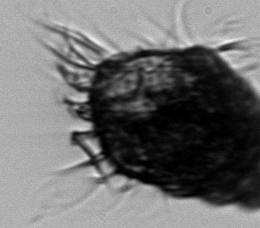
Label: Laboea_strobila